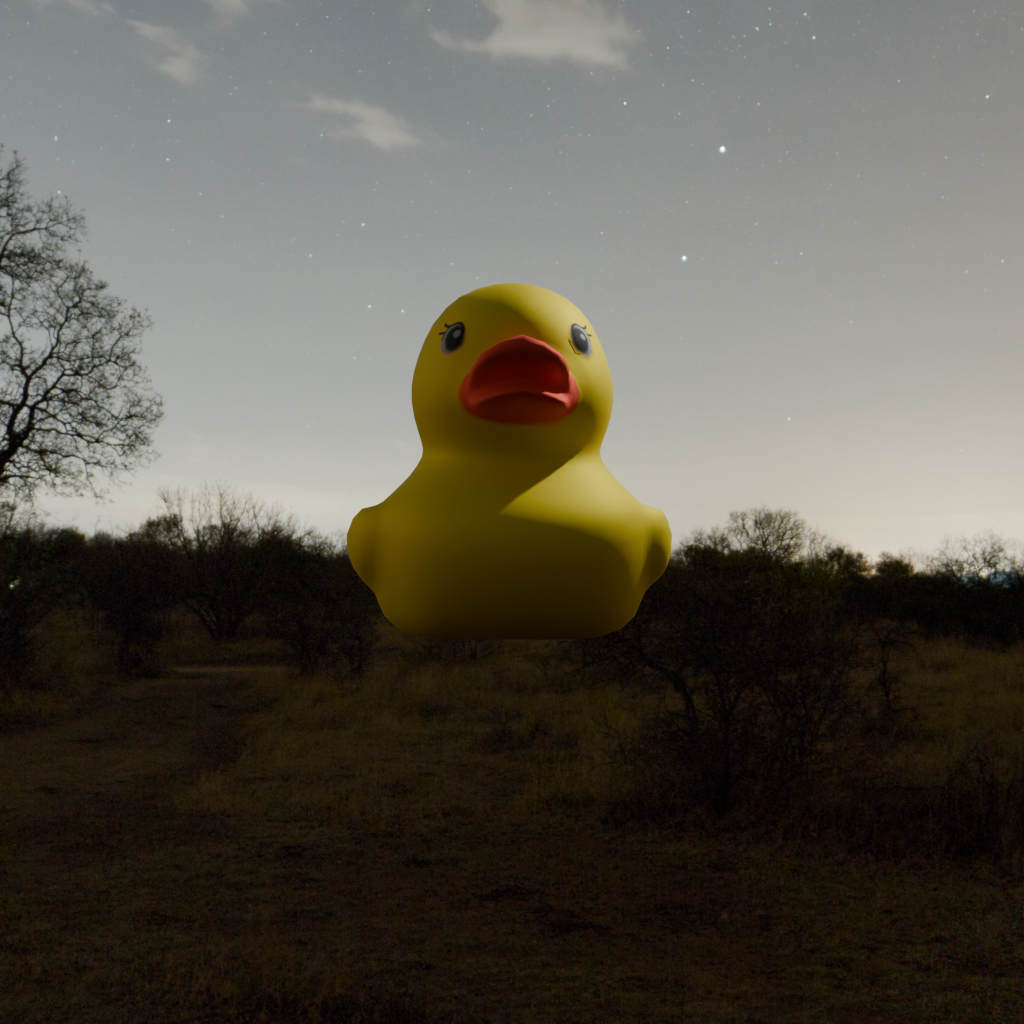
an image of a yellow rubber duck seen from <front> in a starry sky over a savanna at night.